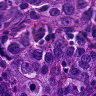
Metastatic tissue present: yes